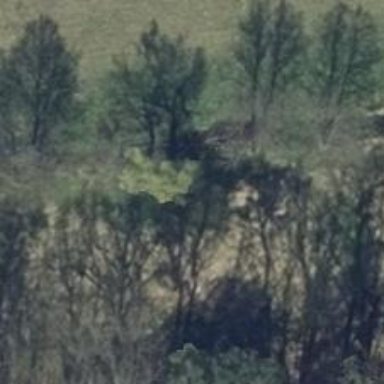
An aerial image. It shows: Row of deciduous broadleaved trees.